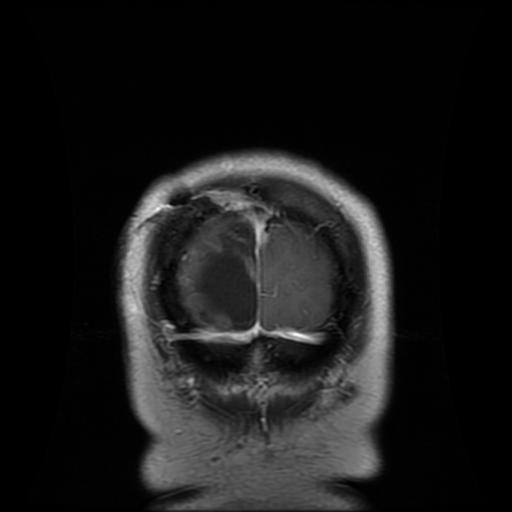
Label: glioma